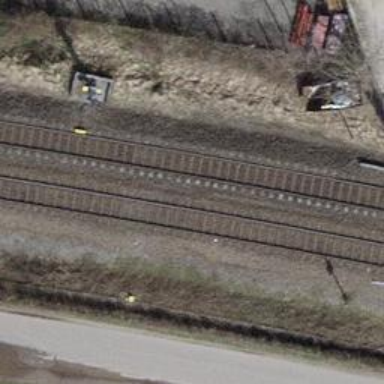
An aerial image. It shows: Single railway track.